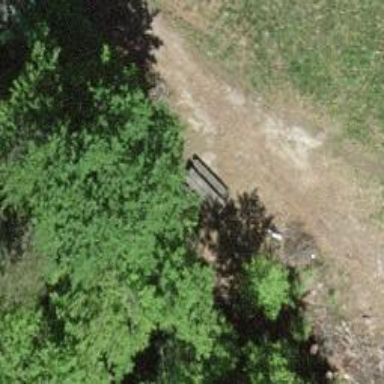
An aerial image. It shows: Picnic table located in leisure land area.